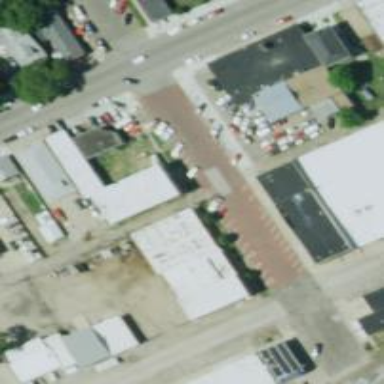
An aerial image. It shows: Alley classified as service road.